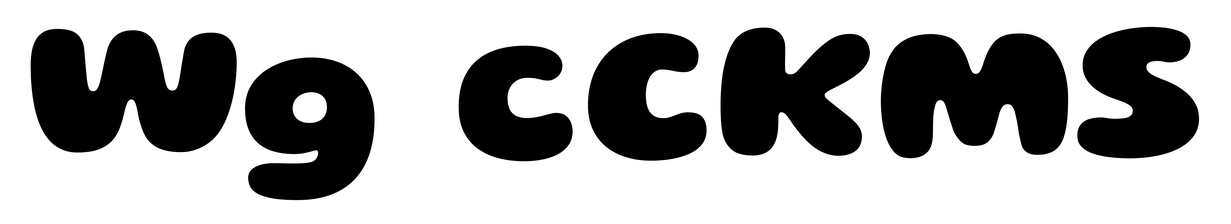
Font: Gluten_ExtraBold